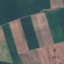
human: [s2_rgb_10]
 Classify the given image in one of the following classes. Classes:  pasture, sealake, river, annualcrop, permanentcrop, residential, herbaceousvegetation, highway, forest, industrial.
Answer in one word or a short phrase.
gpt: AnnualCrop